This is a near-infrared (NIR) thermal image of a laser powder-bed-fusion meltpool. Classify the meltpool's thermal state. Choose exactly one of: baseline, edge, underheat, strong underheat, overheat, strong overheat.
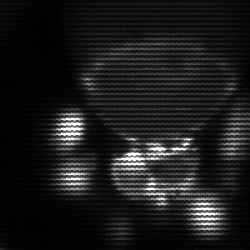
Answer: edge